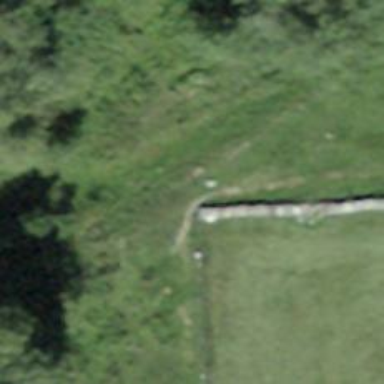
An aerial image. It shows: Dry stone wall barrier.